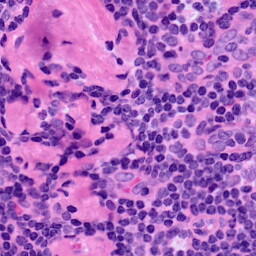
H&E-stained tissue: LymphNode